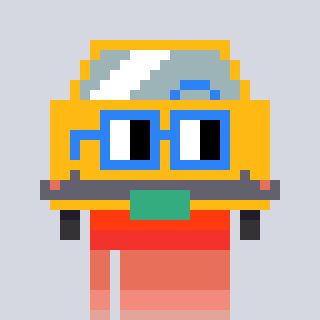
a pixel art character with square blue glasses, a taxi-shaped head and a darkbrown-colored body on a cool background